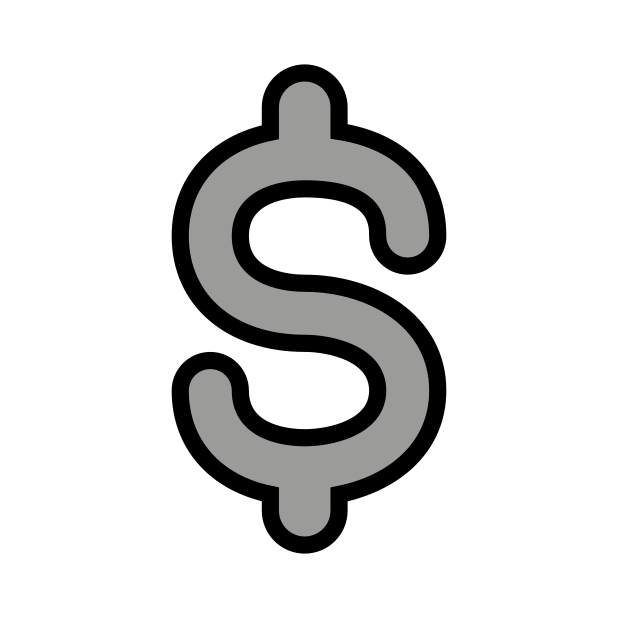
heavy dollar sign